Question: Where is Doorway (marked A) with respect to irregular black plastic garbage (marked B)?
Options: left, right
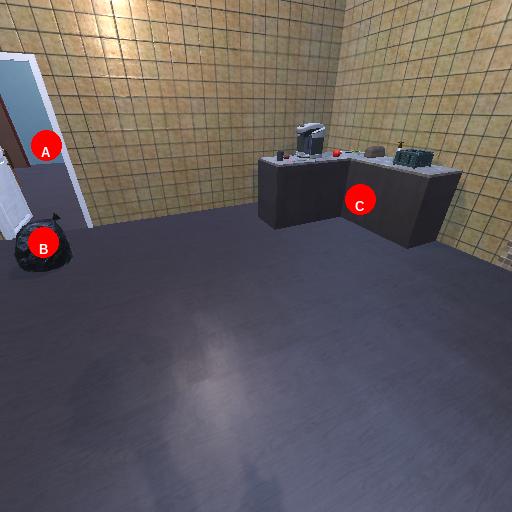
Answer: left